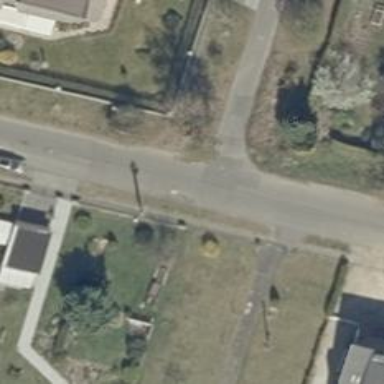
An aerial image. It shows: Asphalt road in residential area.